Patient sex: M
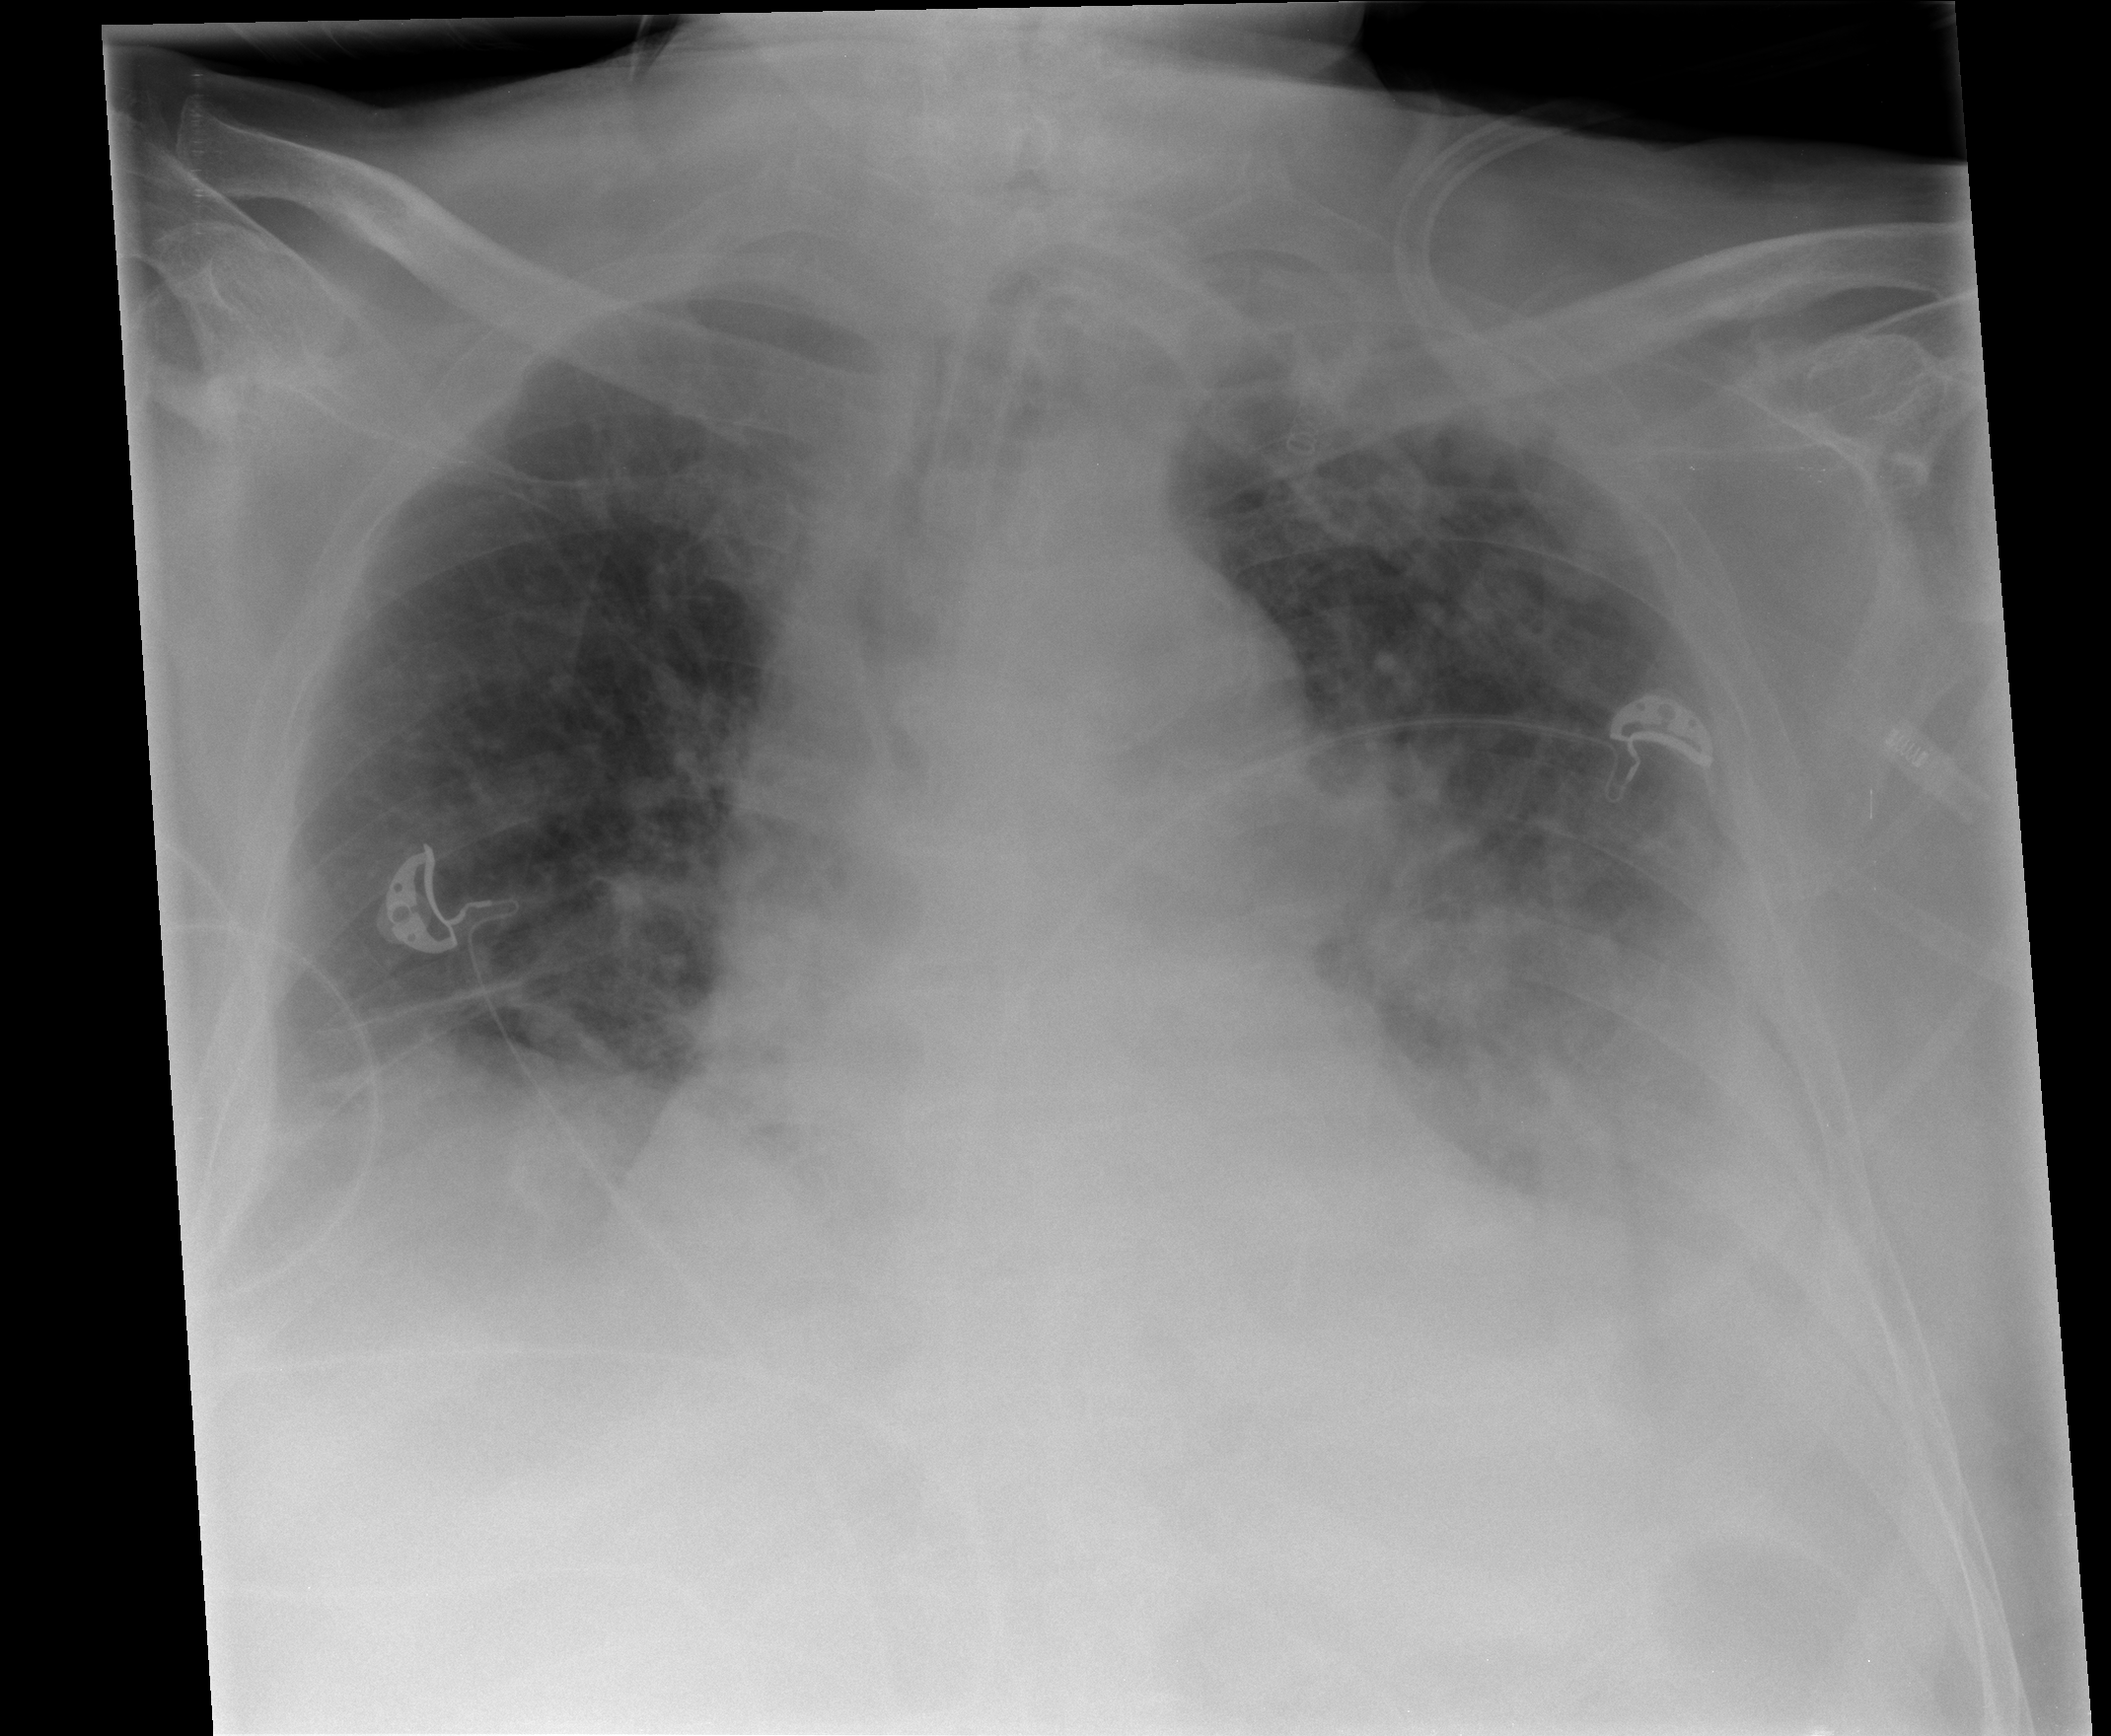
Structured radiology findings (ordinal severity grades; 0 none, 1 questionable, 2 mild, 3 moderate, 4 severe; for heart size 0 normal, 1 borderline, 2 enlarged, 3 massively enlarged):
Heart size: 1
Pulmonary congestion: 2
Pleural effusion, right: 2
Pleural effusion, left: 3
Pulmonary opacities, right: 0
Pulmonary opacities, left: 0
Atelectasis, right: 2
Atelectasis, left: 2